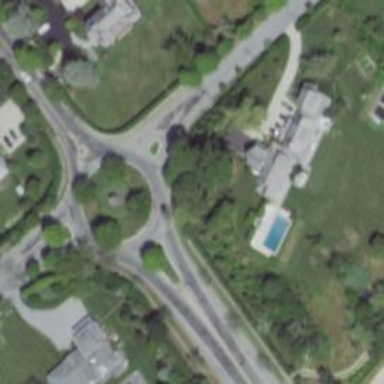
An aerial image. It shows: Roundabout at tertiary road junction.